Question: I am trying to create a outward border effect on a set of unlimited Divs.

So I am trying to use a mix of Pseudo classes such as :first-of-type and :nth-of-type(#) but the :nth-of-type(#) is overriding the :first-of-type.
'''
.quarter > div:first-of-type { border-right:dashed #cccccc 1px; border-bottom: dashed #cccccc 1px; padding: 10px; box-sizing: border-box; }
.quarter > div:nth-of-type(3n+1) { border-right: none; border-bottom: dashed #cccccc 1px; }
'''
So this should short all but the last and the first on the third-row which I will need to code with Jquery but I just need to know if it is possible for this to work. Oh and if anyone has a better method of doing this then by all means, help a brother out. :)
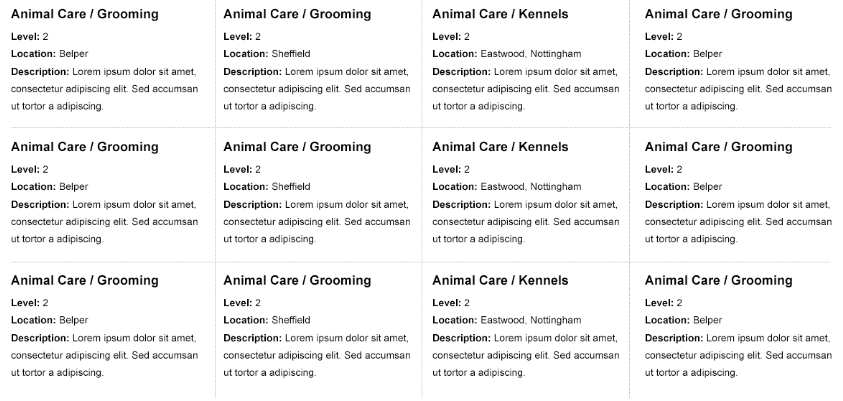
Answer: ':first-of-type' is a subset of ':nth-of-type(3n+1)' for n = 0 (because 3(0) + 1 = 1). That's why you see an override, because both rules are matching the first 'div'.
As both of your selectors are equally specific and there are no other declarations in your second rule that are not present in your first rule, you can just swap the positions of your two rules for your ':first-of-type' rule to take precedence:
'''
.quarter > div:nth-of-type(3n+1) { border-right: none; border-bottom: dashed #cccccc 1px; }
.quarter > div:first-of-type { border-right:dashed #cccccc 1px; border-bottom: dashed #cccccc 1px; padding: 10px; box-sizing: border-box; }
'''